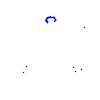
Particle: proton